Question: In the winforms we have a property called continuous that will show the progress bar from 0 till it hits 100.
I was looking for the same effect in WPF but from what I searched it leaded me to change the to true which doesnt give me the continuous effect only a weird effect of the part of the progressbar walking around.
To display an example of what I am talking about, the below image represents the continuous effect I am after:

Back to the question, how do I do that in WPF ?
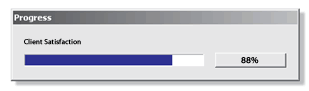
Answer: The WPF ProgressBar does not have the Continous option. If you are on XP, or using the Luna themes, you will get the segmented look.
<URL> describes how the Aero theme can be applied, but otherwise you'd have to restyle the progress bar.